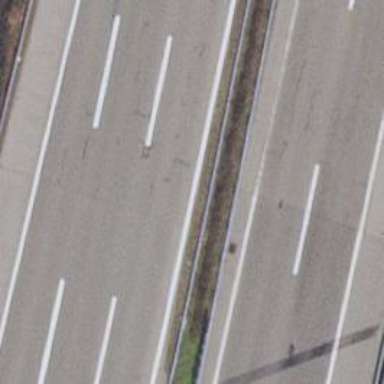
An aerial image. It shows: Asphalt motorway.